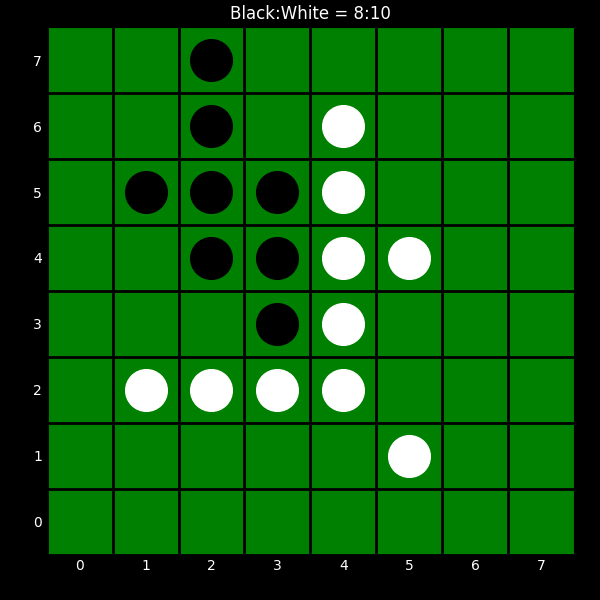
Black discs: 8
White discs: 10